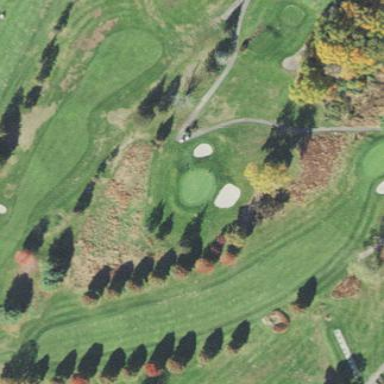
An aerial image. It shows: Golf fairway surrounded by grass.